Question: '''
package com.tools;
import java.awt.EventQueue;
import javax.swing.JFrame;
import javax.swing.JTextField;
import java.awt.BorderLayout;
import javax.swing.JButton;
import javax.swing.JLabel;
import javax.swing.JRadioButton;
import javax.swing.JComboBox;
import javax.swing.JFileChooser;
import javax.swing.ButtonGroup;
import javax.swing.DefaultComboBoxModel;
import javax.swing.DefaultListCellRenderer;
import javax.swing.DefaultListModel;
import javax.swing.JList;
import java.awt.event.ActionListener;
import java.io.File;
import java.text.SimpleDateFormat;
import java.util.ArrayList;
import java.util.Date;
import java.util.Vector;
import java.awt.event.ActionEvent;
import javax.swing.event.ChangeListener;
import javax.swing.event.ChangeEvent;
import javax.swing.AbstractListModel;
import java.awt.Color;
import javax.swing.JTextArea;
import java.awt.List;
import javax.swing.JScrollPane;
public class CleaningToolV2 {
private JFrame frame;
private JTextField folderName;
private JTextField date_from;
private JTextField date_to;
JRadioButton radio_max = new JRadioButton("max");
JRadioButton radio_png = new JRadioButton("png");
JRadioButton radio_psd = new JRadioButton("psd");
JRadioButton radio_tiff = new JRadioButton("tiff");
JComboBox<String> comboBox = new JComboBox<String>();
SimpleDateFormat simpleDateFormat = new SimpleDateFormat("dd/MM/yyyy");
JTextArea textArea = new JTextArea();
ArrayList<File> selectedFiles = new ArrayList<File>();
/**
* Launch the application.
*/
public static void main(String[] args) {
EventQueue.invokeLater(new Runnable() {
public void run() {
try {
CleaningToolV2 window = new CleaningToolV2();
window.frame.setVisible(true);
} catch (Exception e) {
e.printStackTrace();
}
}
});
}
/**
* Create the application.
*/
public CleaningToolV2() {
initialize();
}
/**
* Initialize the contents of the frame.
*/
private void initialize() {
CleaningToolV2 thisObj = this;
frame = new JFrame();
frame.setBounds(100, 100, 450, 539);
frame.setDefaultCloseOperation(JFrame.EXIT_ON_CLOSE);
frame.getContentPane().setLayout(null);
SimpleDateFormat simpleDateFormat = new SimpleDateFormat("dd/MM/yyyy");
String toDayDate = simpleDateFormat.format(new Date());
DefaultComboBoxModel<String> comboModel1 = new DefaultComboBoxModel<String>(new String[] {"Furn", "Unfurn"});
DefaultComboBoxModel<String> comboModel2 = new DefaultComboBoxModel<String>(new String[] {"Temp"});
comboBox.setModel(comboModel1);
comboBox.setBounds(20, 174, 145, 27);
frame.getContentPane().add(comboBox);
folderName = new JTextField();
folderName.setBounds(20, 53, 283, 26);
frame.getContentPane().add(folderName);
folderName.setColumns(10);
JButton btnBrowse = new JButton("Browse");
btnBrowse.addActionListener(new ActionListener() {
public void actionPerformed(ActionEvent e) {
JFileChooser fc=new JFileChooser(folderName.getText());
fc.setFileSelectionMode(JFileChooser.DIRECTORIES_ONLY);
int i=fc.showOpenDialog(frame);
if(i==JFileChooser.APPROVE_OPTION){
File f=fc.getSelectedFile();
String filepath=f.getPath();
folderName.setText(filepath);
}
}
});
btnBrowse.setBounds(315, 53, 117, 29);
frame.getContentPane().add(btnBrowse);
JLabel label_ext = new JLabel("Extensions and File name token");
label_ext.setBounds(20, 111, 250, 16);
frame.getContentPane().add(label_ext);
radio_png.addChangeListener(new ChangeListener() {
public void stateChanged(ChangeEvent e) {
comboBox.setModel(comboModel1);
}
});
radio_png.setBounds(20, 139, 78, 23);
frame.getContentPane().add(radio_png);
radio_max.addChangeListener(new ChangeListener() {
public void stateChanged(ChangeEvent e) {
comboBox.setModel(comboModel2);
}
});
radio_max.setBounds(130, 139, 71, 23);
frame.getContentPane().add(radio_max);
JLabel label_folder = new JLabel("Select folder");
label_folder.setBounds(20, 25, 107, 16);
frame.getContentPane().add(label_folder);
JLabel lblSelectTimeFrame = new JLabel("Enter time frame (DD/MM/YYYY)");
lblSelectTimeFrame.setBounds(20, 235, 267, 16);
frame.getContentPane().add(lblSelectTimeFrame);
date_from = new JTextField();
date_from.setBounds(71, 263, 130, 26);
frame.getContentPane().add(date_from);
date_from.setColumns(10);
date_from.setText(toDayDate);
date_to = new JTextField();
date_to.setColumns(10);
date_to.setBounds(286, 263, 130, 26);
date_to.setText(toDayDate);
frame.getContentPane().add(date_to);
JLabel label_time_from = new JLabel("From :");
label_time_from.setBounds(20, 268, 57, 16);
frame.getContentPane().add(label_time_from);
JLabel label_time_to = new JLabel("To :");
label_time_to.setBounds(243, 268, 44, 16);
frame.getContentPane().add(label_time_to);
JButton btnClearAllFiles = new JButton("Clear All Files");
btnClearAllFiles.addActionListener(new ActionListener() {
public void actionPerformed(ActionEvent e) {
for(File f:selectedFiles) {
f.delete();
}
thisObj.refreshList();
}
});
btnClearAllFiles.setBounds(184, 482, 117, 29);
frame.getContentPane().add(btnClearAllFiles);
radio_psd.addChangeListener(new ChangeListener() {
public void stateChanged(ChangeEvent e) {
comboBox.setModel(comboModel1);
}
});
radio_psd.setBounds(232, 139, 71, 23);
frame.getContentPane().add(radio_psd);
radio_tiff.addChangeListener(new ChangeListener() {
public void stateChanged(ChangeEvent e) {
comboBox.setModel(comboModel1);
}
});
radio_tiff.setBounds(333, 139, 71, 23);
frame.getContentPane().add(radio_tiff);
ButtonGroup bgroup = new ButtonGroup();
bgroup.add(radio_png);
bgroup.add(radio_max);
bgroup.add(radio_psd);
bgroup.add(radio_tiff);
radio_png.setSelected(true);
JLabel label_selected_files = new JLabel("Selected Files");
label_selected_files.setBounds(20, 318, 127, 16);
frame.getContentPane().add(label_selected_files);
JScrollPane scrollPane = new JScrollPane();
scrollPane.setBounds(20, 346, 396, 124);
frame.getContentPane().add(scrollPane);
textArea.setEditable(false);
scrollPane.setViewportView(textArea);
JButton btnFilterFiles = new JButton("Filter Files");
btnFilterFiles.addActionListener(new ActionListener() {
public void actionPerformed(ActionEvent e) {
thisObj.refreshList();
}
});
btnFilterFiles.setBounds(130, 313, 117, 29);
frame.getContentPane().add(btnFilterFiles);
}
public void refreshList() {
File folder = new File(folderName.getText());
File[] listOfFiles = folder.listFiles();
selectedFiles = new ArrayList<File>();
String fileNames = "";
String selectedItem = comboBox.getSelectedItem().toString().toLowerCase();
for (int i = 0; i < listOfFiles.length; i++) {
Date modified = new Date(listOfFiles[i].lastModified());
String modiDateString = simpleDateFormat.format(modified);
String from_text = date_from.getText();
String to_text = date_to.getText();
if (listOfFiles[i].isFile() && modiDateString.compareTo(from_text) >= 0 && modiDateString.compareTo(to_text) <= 0) {
String fileName = listOfFiles[i].getAbsoluteFile().getAbsolutePath();
String ext = this.getSelectedFileExt();
if(fileName.toLowerCase().endsWith("."+ext) && fileName.toLowerCase().indexOf("_"+selectedItem) > -1) {
fileNames += listOfFiles[i].getAbsoluteFile().getAbsolutePath() + "
";
selectedFiles.add(listOfFiles[i]);
}
}
}
textArea.setText(fileNames);
}
private String getSelectedFileExt() {
String ext;
if(radio_max.isSelected()) {
ext = "max";
} else if(radio_psd.isSelected()) {
ext = "psd";
} else if(radio_tiff.isSelected()) {
ext = "tiff";
} else {
ext = "png";
}
return ext;
}
'''
}

here it was deleting the files if i give exact folder location.
but what i am trying to get it is it has to search the directory which conrtains subfolders also
it has to search along the sub folders and delete the specified files (eg- file name will be
borrry_furn) which was specified in the dropdown
plz help me thanks in advance.
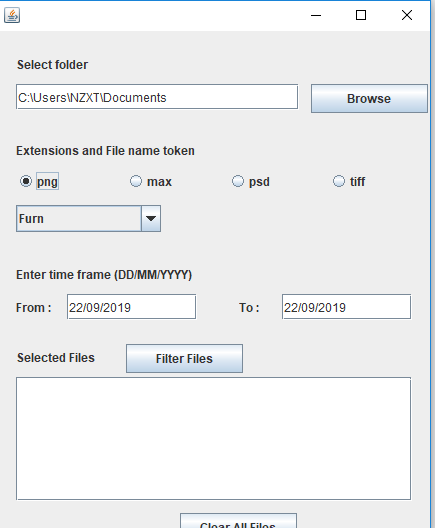
Answer: > it has to search the directory which conrtains subfolders also it has to search along the sub folders
Your method to search a directory needs to be recursive.
Here is an example of a recursive method that lists the files in all the sub directories:
'''
import java.awt.*;
import java.awt.event.*;
import java.io.*;
import java.util.*;
import javax.swing.*;
import javax.swing.table.*;
public class TableFile extends JFrame
implements ActionListener, Runnable
{
JTable table;
DefaultTableModel model;
JTextField path;
JLabel currentFile;
JButton getFiles;
int totalFiles;
int totalDirectories;
public TableFile()
{
path = new JTextField("C:\java");
add(path, BorderLayout.PAGE_START );
getFiles = new JButton( "Get Files" );
getFiles.addActionListener( this );
add(getFiles, BorderLayout.LINE_START );
String[] columnNames = {"IsFile", "Name"};
model = new DefaultTableModel(columnNames, 0);
table = new JTable( model );
JScrollPane scrollPane = new JScrollPane( table );
add(scrollPane, BorderLayout.PAGE_END);
currentFile = new JLabel(" ");
// add(currentFile, BorderLayout.PAGE_END); // displays filename in label
}
public void actionPerformed(ActionEvent e)
{
model.setNumRows(0);
new Thread( this ).start();
table.requestFocusInWindow();
}
public void run()
{
totalFiles = 0;
totalDirectories = 0;
listFiles( new File( path.getText() ) );
System.out.println("Directories: " + totalDirectories);
System.out.println("Files : " + totalFiles);
}
private void listFiles(File dir)
{
updateTable( dir );
totalDirectories++;
System.out.println("Processing directory: " + dir);
// add a delay to demonstrate processing one directory at a time
try { Thread.sleep(500); }
catch(Exception e) {}
File[ ] entries = dir.listFiles( );
int size = entries == null ? 0 : entries.length;
for(int j = 0; j < size; j++)
{
if (entries[j].isDirectory( ))
{
listFiles( entries[j] );
}
else
{
updateTable( entries[j] );
currentFile.setText( entries[j].toString() );
totalFiles++;
}
}
}
private void updateTable(final File file)
{
SwingUtilities.invokeLater(new Runnable()
{
public void run()
{
Vector<Object> row = new Vector<Object>(2);
row.addElement( new Boolean( file.isFile() ) );
row.addElement( file.toString() );
model.addRow( row );
int rowCount = table.getRowCount() - 1;
table.changeSelection(rowCount, rowCount, false, false);
}
});
}
public static void main(String[] args)
{
TableFile frame = new TableFile();
frame.setDefaultCloseOperation( EXIT_ON_CLOSE );
frame.pack();
frame.setLocationRelativeTo( null );
frame.setVisible(true);
}
}
'''